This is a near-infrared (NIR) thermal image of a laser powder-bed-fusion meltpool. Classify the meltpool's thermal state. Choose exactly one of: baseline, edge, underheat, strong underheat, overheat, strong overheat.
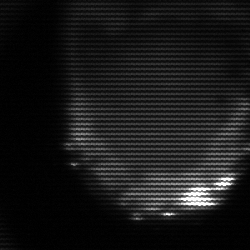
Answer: edge